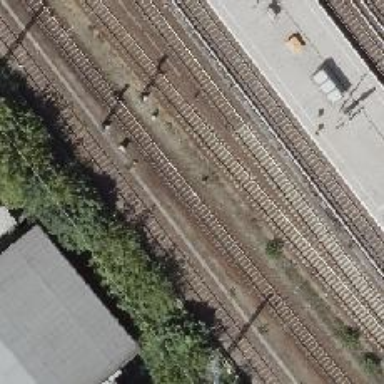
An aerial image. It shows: Railway signal.